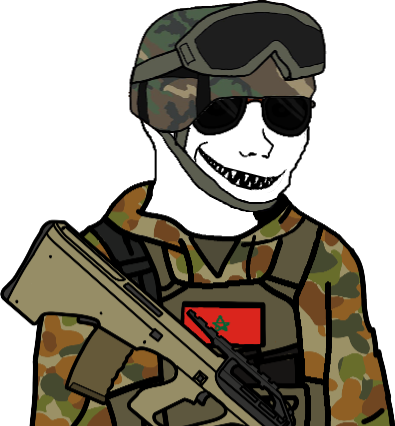
Label: 5_Oomer